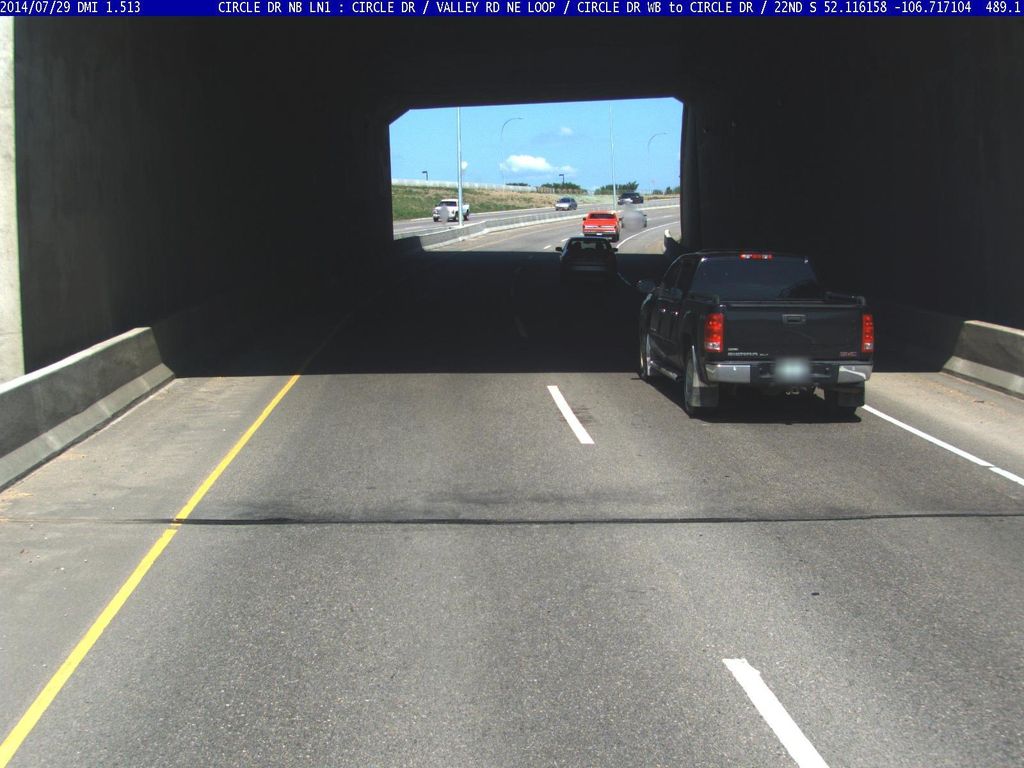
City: saskatoon